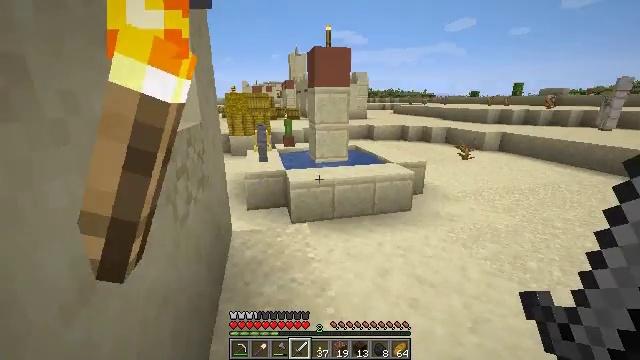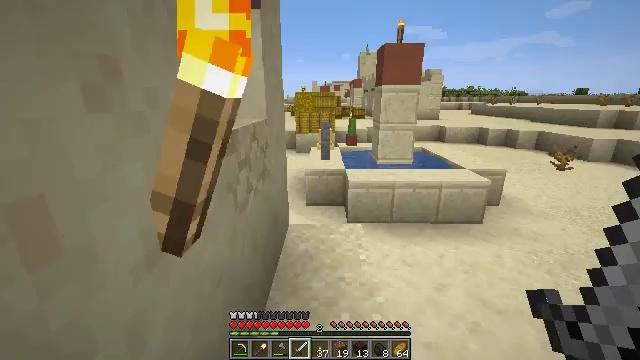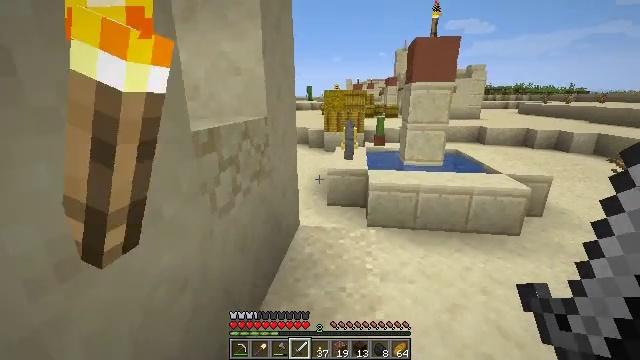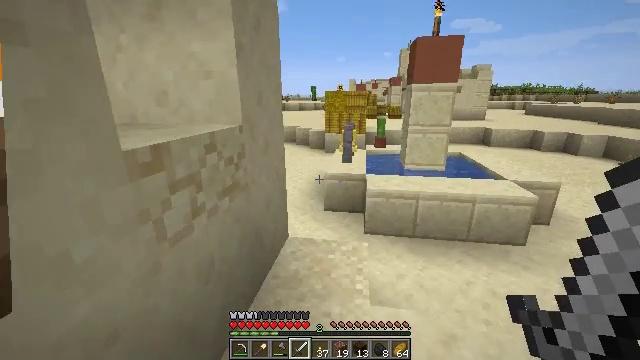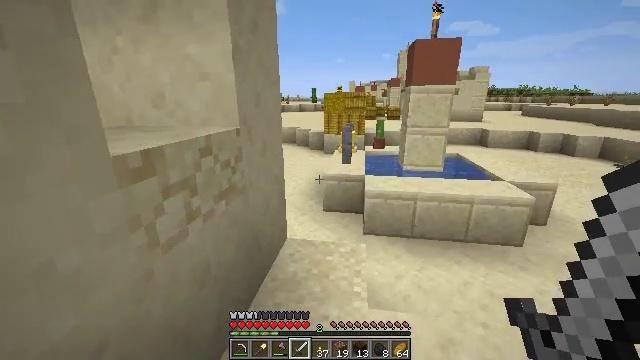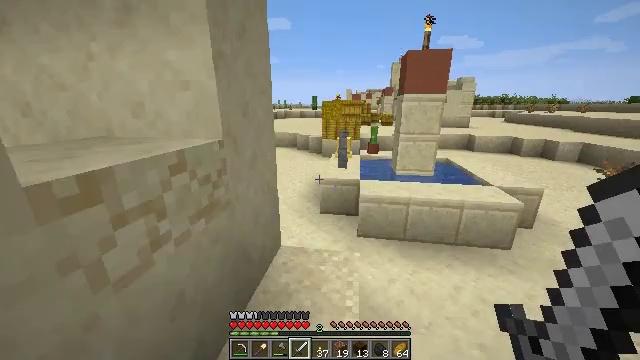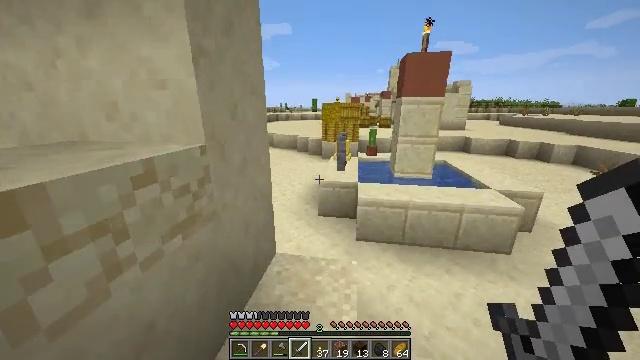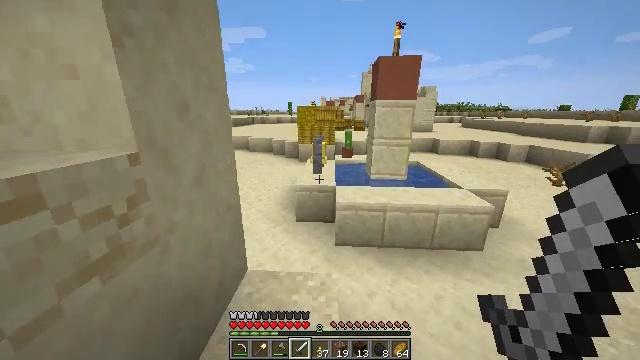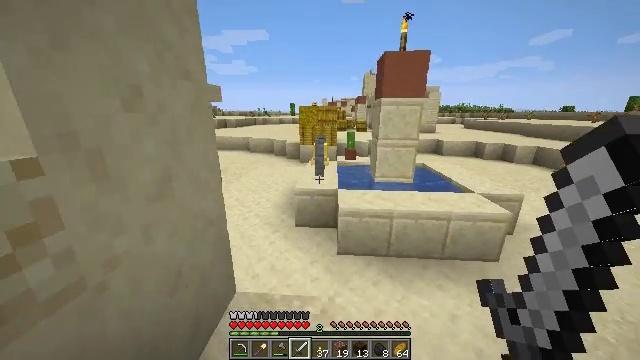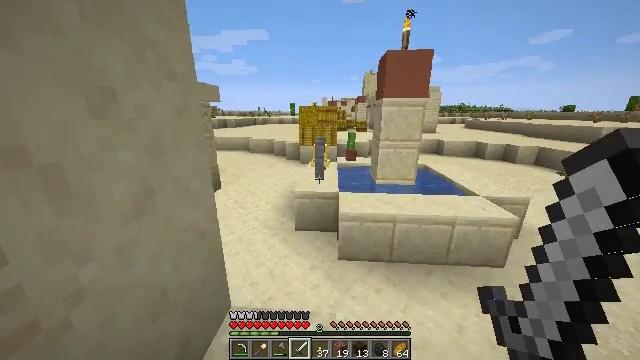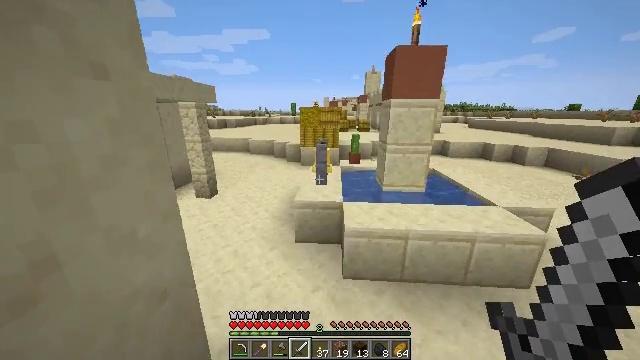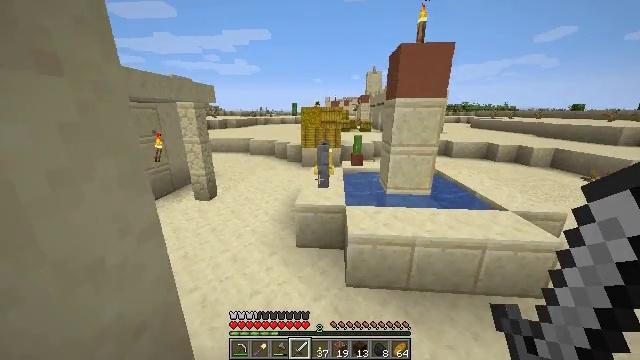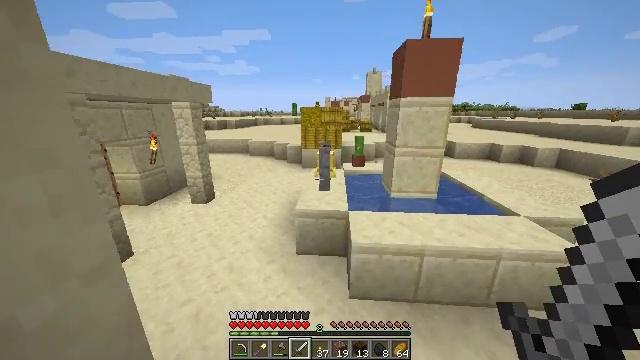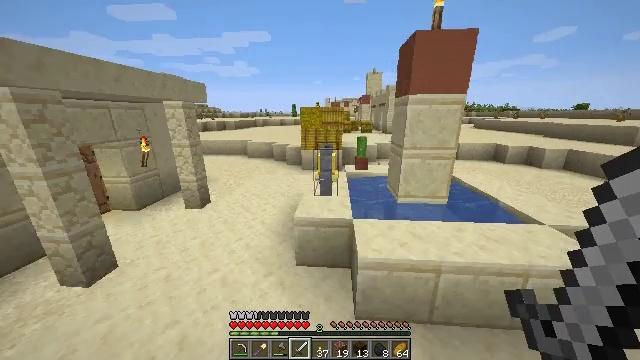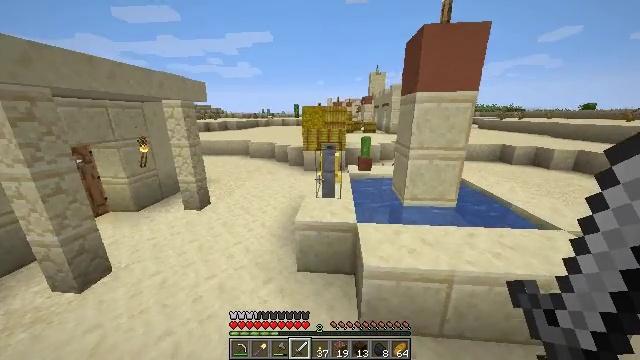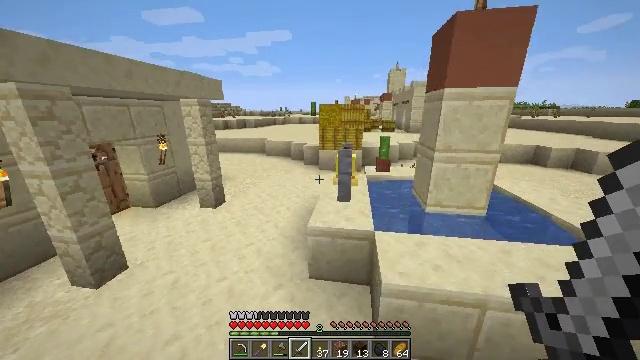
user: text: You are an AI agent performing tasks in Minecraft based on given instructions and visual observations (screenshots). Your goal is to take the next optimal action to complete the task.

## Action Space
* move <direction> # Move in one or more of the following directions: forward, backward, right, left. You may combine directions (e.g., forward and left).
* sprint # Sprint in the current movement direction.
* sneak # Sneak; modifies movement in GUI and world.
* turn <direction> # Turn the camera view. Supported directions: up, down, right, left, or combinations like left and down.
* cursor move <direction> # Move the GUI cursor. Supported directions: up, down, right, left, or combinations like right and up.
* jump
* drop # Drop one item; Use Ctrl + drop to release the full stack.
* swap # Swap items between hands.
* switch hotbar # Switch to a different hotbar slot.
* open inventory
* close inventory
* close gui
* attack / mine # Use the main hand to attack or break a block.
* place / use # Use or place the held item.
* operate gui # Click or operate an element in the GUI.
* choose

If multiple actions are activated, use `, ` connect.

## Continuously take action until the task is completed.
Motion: motion action
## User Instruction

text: Collect a hay block for crafting.
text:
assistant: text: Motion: move forward and move right, turn left
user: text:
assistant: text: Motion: move forward and move right, turn left
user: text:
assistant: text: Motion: move forward, sprint
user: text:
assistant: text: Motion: move forward, sprint
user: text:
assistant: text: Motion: move forward, sprint
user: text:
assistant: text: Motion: move forward, sprint
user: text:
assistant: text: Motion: move forward, sprint, turn right
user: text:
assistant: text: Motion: move forward, sprint
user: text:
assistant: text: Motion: move forward, sprint
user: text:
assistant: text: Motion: move forward, sprint
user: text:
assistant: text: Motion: move forward, sprint
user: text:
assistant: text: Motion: move forward, sprint
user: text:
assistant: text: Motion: move forward, sprint
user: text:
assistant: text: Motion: move forward, sprint
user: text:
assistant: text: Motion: move forward, sprint, turn left
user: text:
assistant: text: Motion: move forward, sprint, turn left
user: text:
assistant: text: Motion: move forward, sprint, turn left
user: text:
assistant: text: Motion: move forward, sprint, turn left
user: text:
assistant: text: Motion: move forward, sprint, turn left
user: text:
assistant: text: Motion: move forward, sprint, turn left
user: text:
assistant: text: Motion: move forward, sprint, turn left
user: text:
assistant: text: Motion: move forward, sprint
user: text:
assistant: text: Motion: move forward, sprint, turn left
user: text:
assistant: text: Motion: move forward, sprint, turn left
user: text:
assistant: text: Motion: move forward, sprint, turn left
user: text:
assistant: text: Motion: move forward, sprint, turn left
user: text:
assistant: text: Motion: move forward, sprint, turn left
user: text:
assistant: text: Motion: move forward, sprint
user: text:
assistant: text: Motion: move forward, sprint
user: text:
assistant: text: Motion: move forward, sprint, turn left